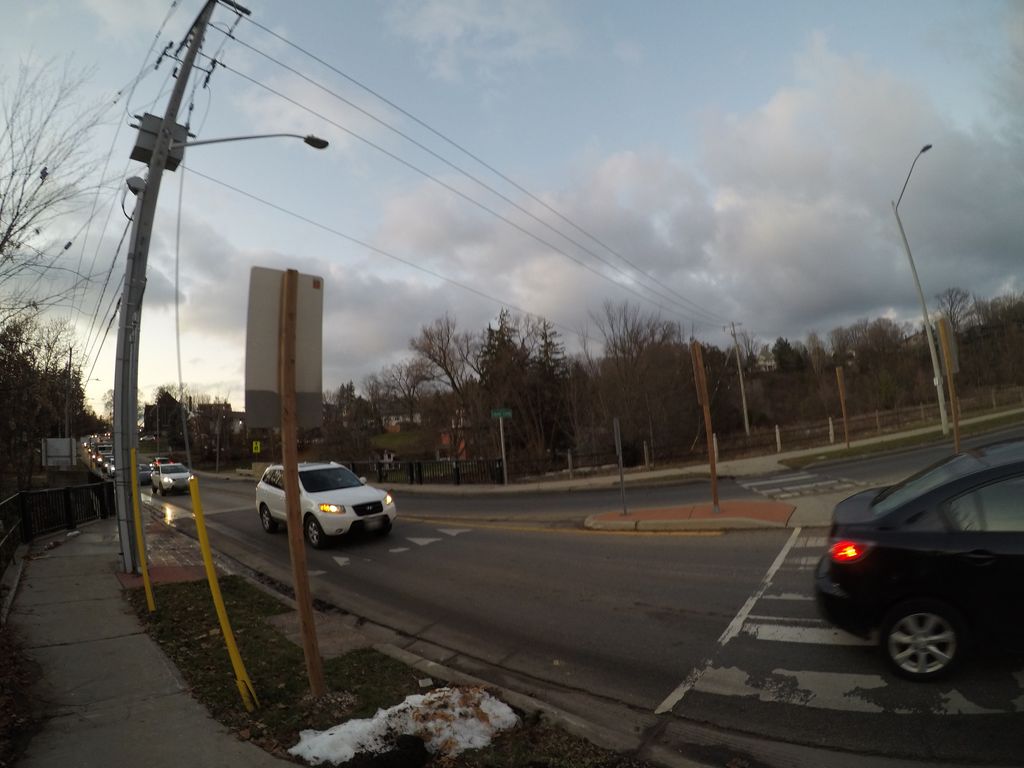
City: kitchener-waterloo